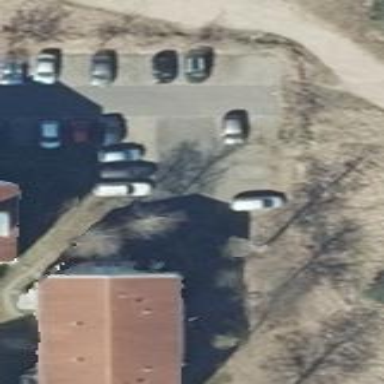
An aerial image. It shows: Parking area with surface.